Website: apple-inc
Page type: customer-info-address
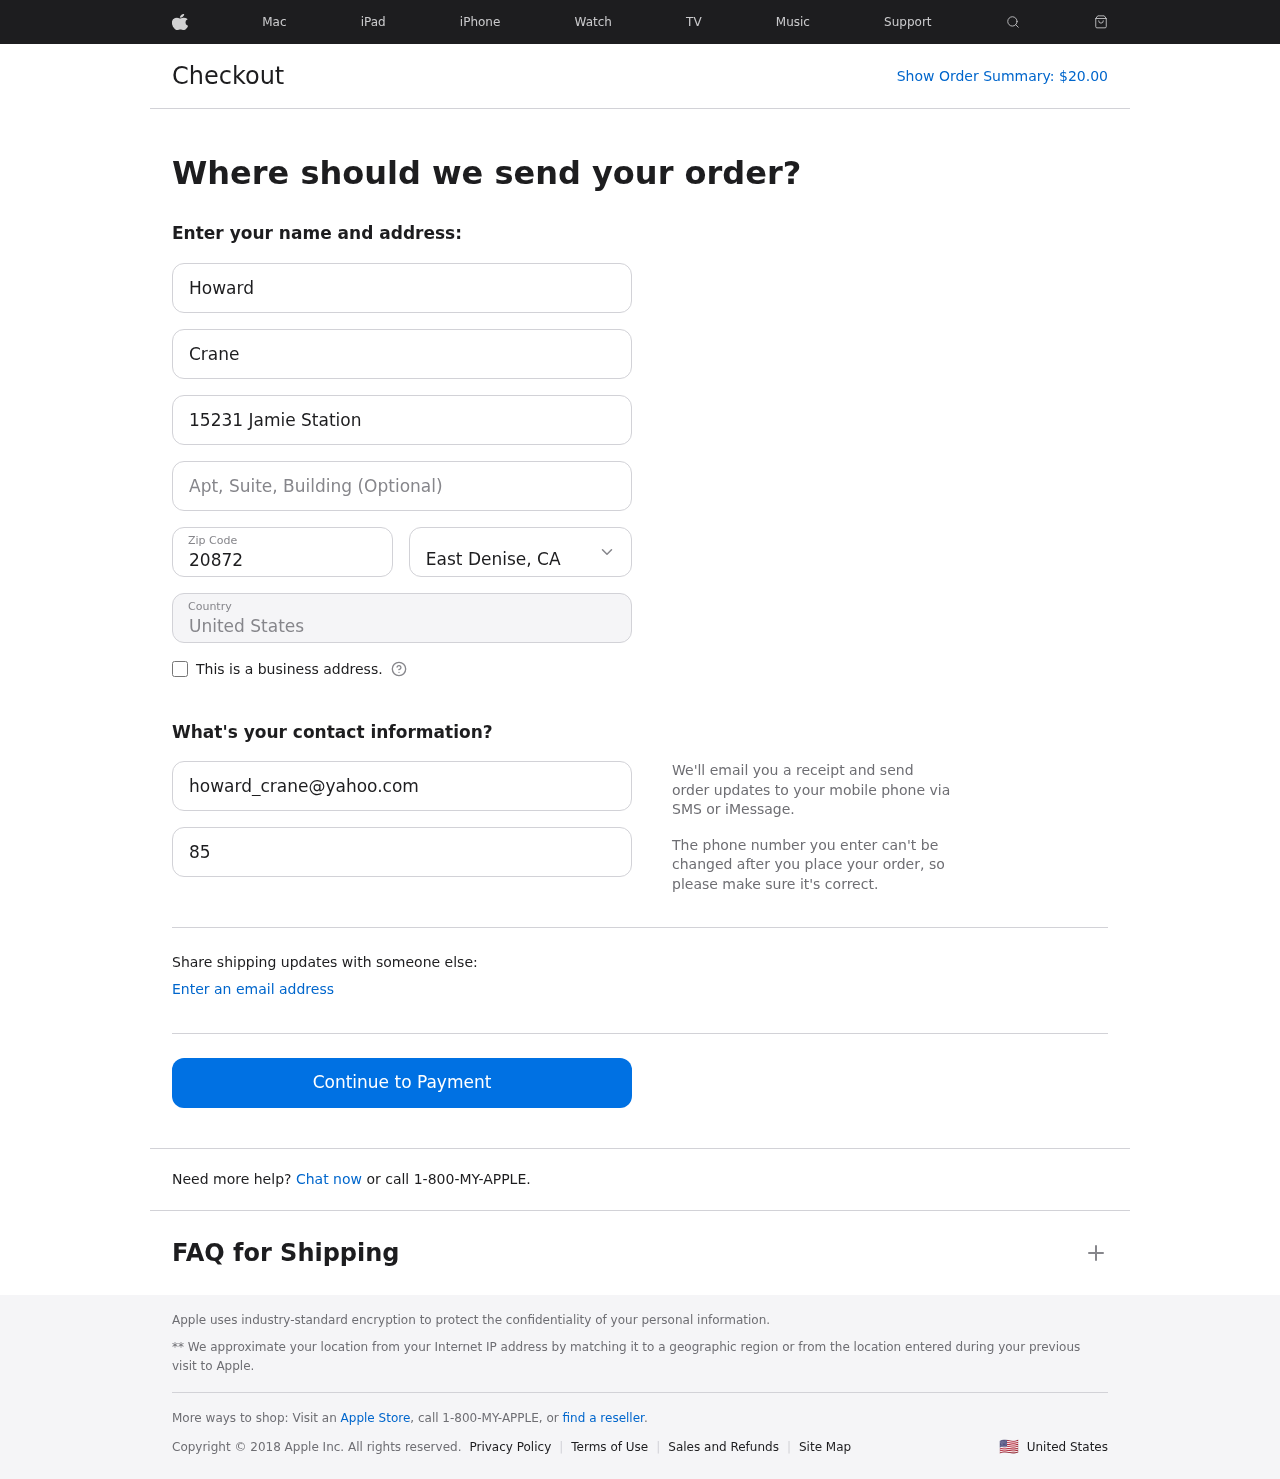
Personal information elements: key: PII_CITY_STATE
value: East Denise, CA
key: PII_COUNTRY
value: United States
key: PII_EMAIL
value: howard_crane@yahoo.com
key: PII_FIRSTNAME
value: Howard
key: PII_LASTNAME
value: Crane
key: PII_PHONE
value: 8594887423
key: PII_POSTCODE
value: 20872
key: PII_STREET
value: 15231 Jamie Station
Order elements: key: ORDER_TOTAL
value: $20.00